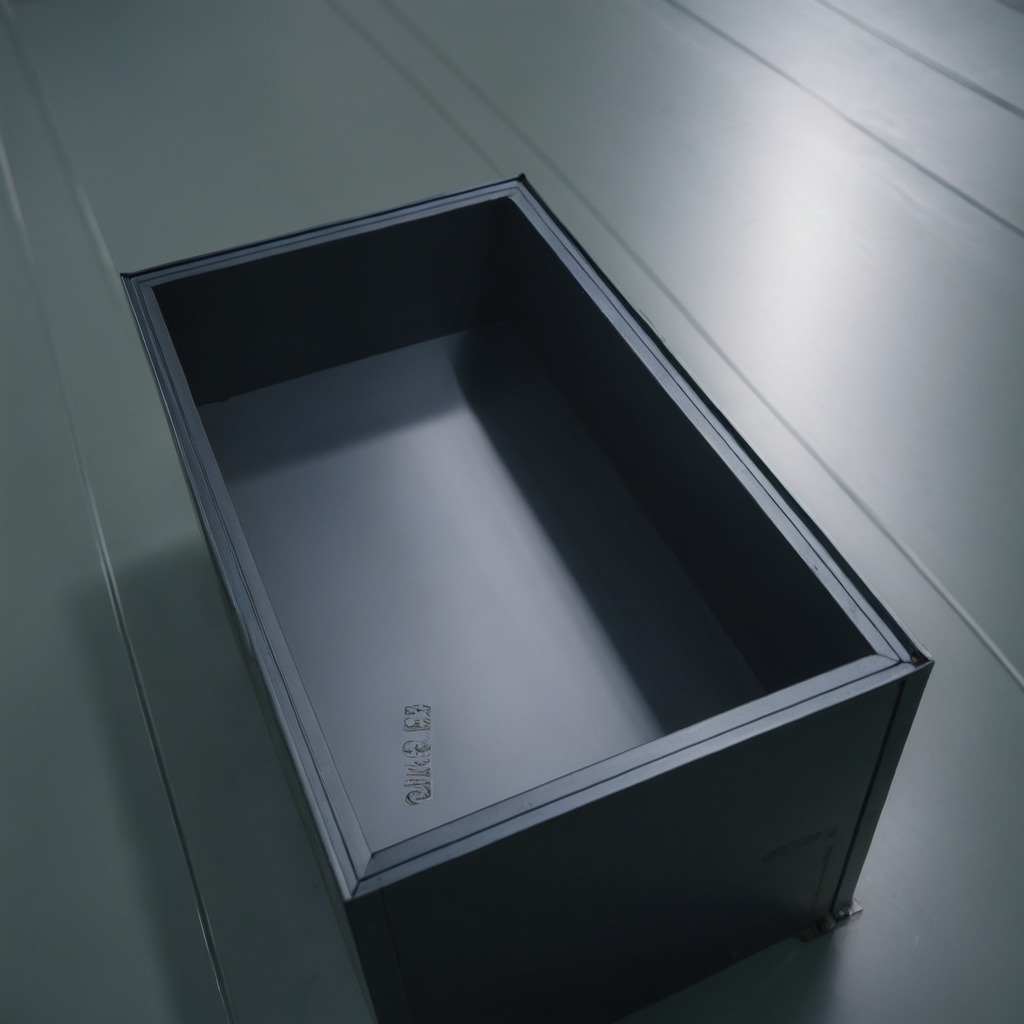
A coiled metal spring lies on the toolbox surface.